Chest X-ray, PA view. Patient: 46 years old, sex F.
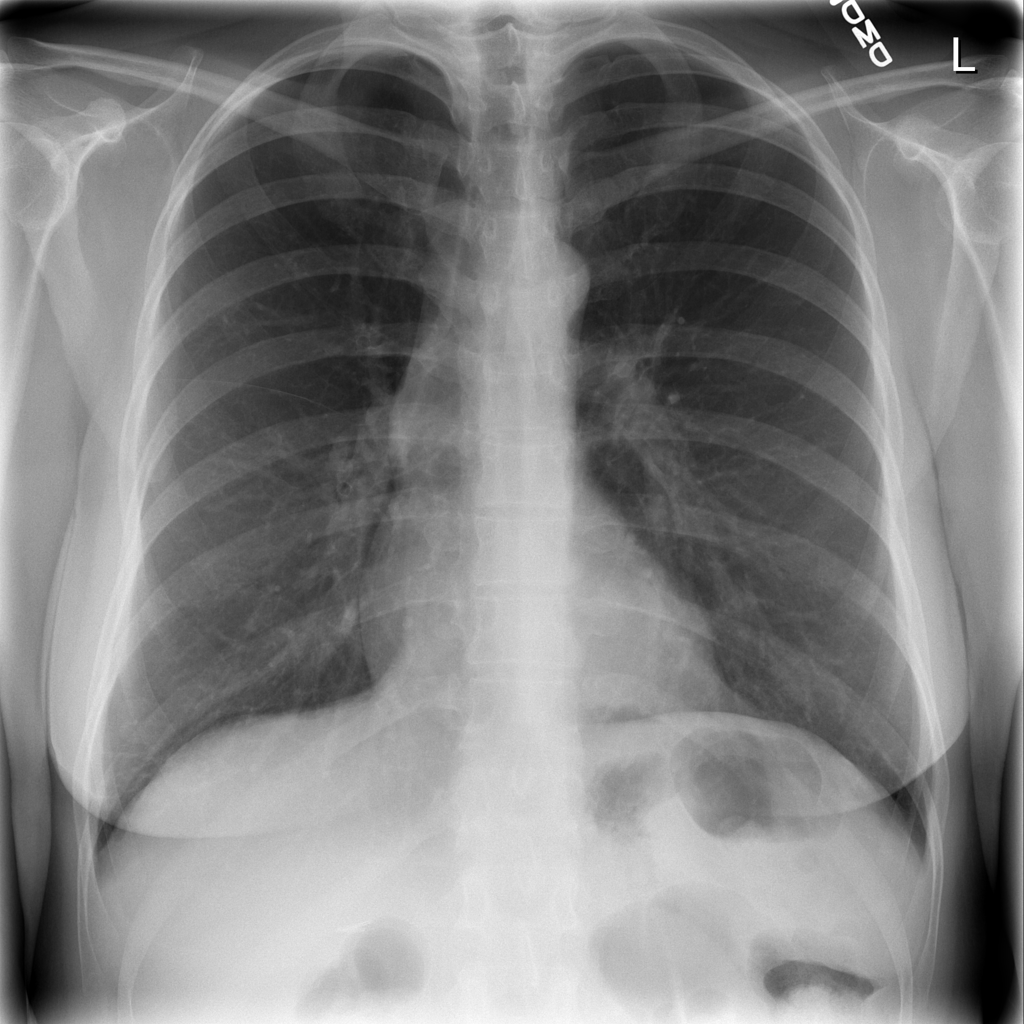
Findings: No Finding